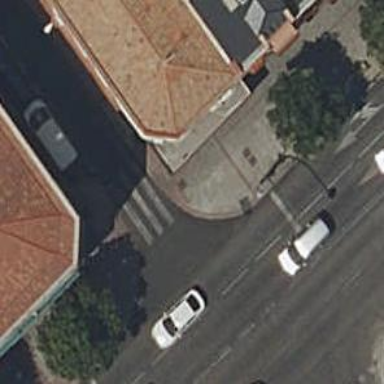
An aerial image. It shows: Uncontrolled footway crossing with markings.